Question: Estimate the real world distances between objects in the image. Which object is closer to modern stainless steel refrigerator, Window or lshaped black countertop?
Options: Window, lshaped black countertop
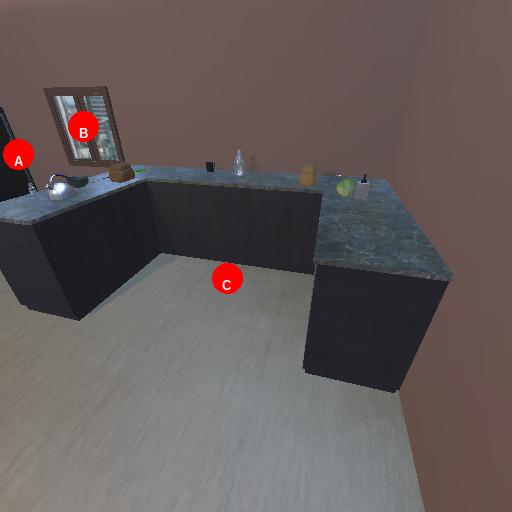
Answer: Window